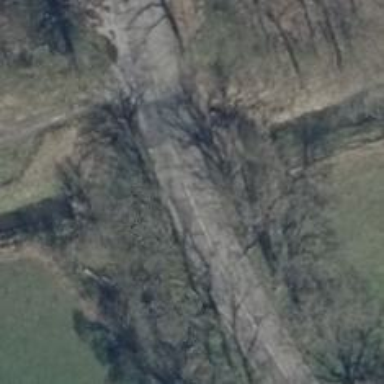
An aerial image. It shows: Tertiary road with concrete surface.